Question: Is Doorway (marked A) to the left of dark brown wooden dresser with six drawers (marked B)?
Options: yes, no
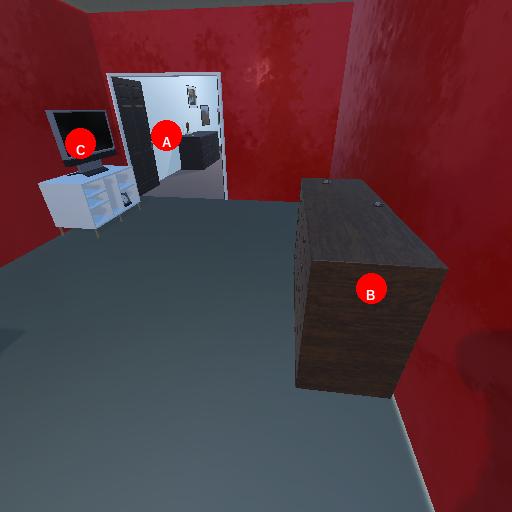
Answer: yes